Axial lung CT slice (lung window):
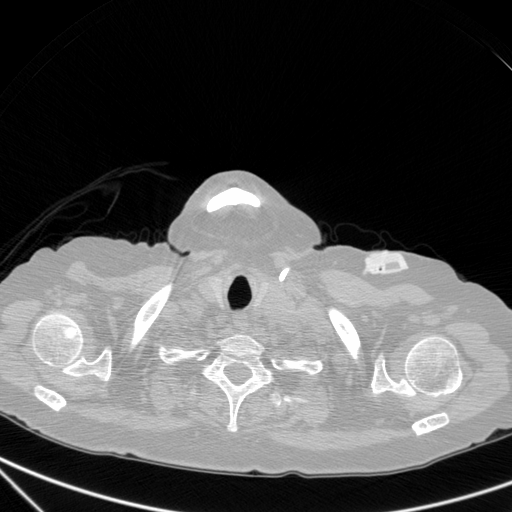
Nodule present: no